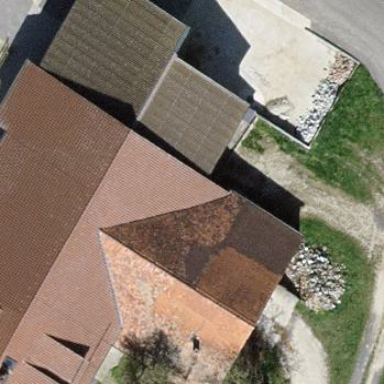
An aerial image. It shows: Farm building.